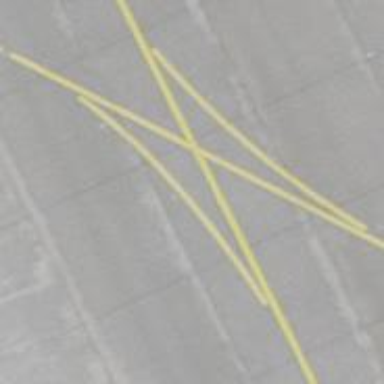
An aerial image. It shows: View of taxiway at the airport.